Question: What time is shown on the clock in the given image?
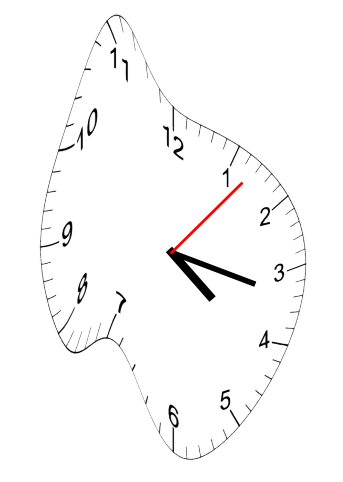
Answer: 04:17:07